Question: I added labels to my bar chart using hjust, but for some reason they are farther away for the bars that have higher values. Ideally I want them all to be rather close to each bar.
'''
plot_snpEff_annotations <- ggplot(plot_METTL14_can_exome_annotations, aes(plot_METTL14_can_exome_annotations$snpEff_Annotation)) +
geom_bar(position = "dodge", color = "black", fill=my_palette) +
theme_minimal() +
coord_flip() +
geom_text(aes(label = ..count.., hjust = -1), stat="count", size = 3) +
labs(title = "Types of Variants in METTL14", subtitle = "snpEff Annotation",
x = "Count", y = "Variant Type")
plot_snpEff_annotations
'''

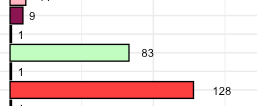
Answer: 'hjust' varies between 0 and 1, generally, with 0.5 being center justified. I'd recommend setting 'hjust = 0' and then using the 'nudge' adjusters to tweak the amount in data coordinates. For example:
'''
ggplot(data.frame(a = letters[1:3], b = 1:3), aes(x = a, y = b)) +
geom_col() +
geom_text(aes(label = b^3), hjust = 0, nudge_y = 0.05) +
coord_flip()
'''
The reason your 'hjust' behaves not as you expect: the text is "anchored" at the data coordinate. If you set 'hjust = 0', it will be left justified, with that point as the marge. With 'hjust = 0.5', the center of the text will be that point, and 'hjust = 1' will be right-justified with that point as the margin. The scale is linear, and longer text needs to move farther than shorter text to go from left to right justification, and when you go beyond the (0, 1) interval it continues at the same rate.